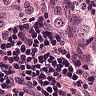
Metastatic tissue present: yes